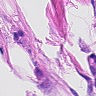
Metastatic tissue present: yes